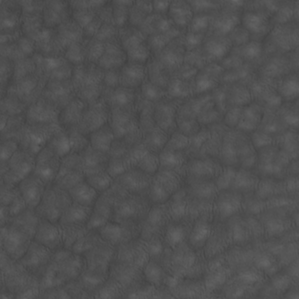
Label: non_frost